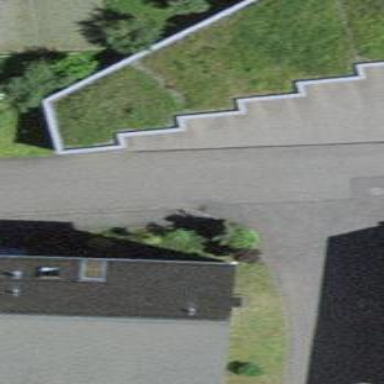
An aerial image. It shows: Group of garages.